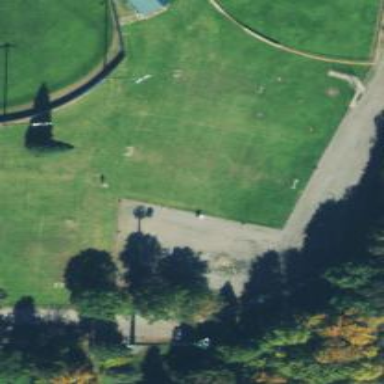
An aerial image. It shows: Soccer pitch designated for leisure and sports activities.